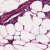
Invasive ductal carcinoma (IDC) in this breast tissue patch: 1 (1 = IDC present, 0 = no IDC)